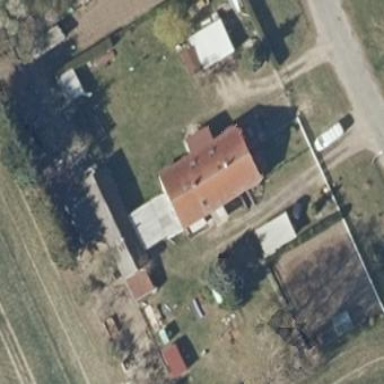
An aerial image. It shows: Simple house.